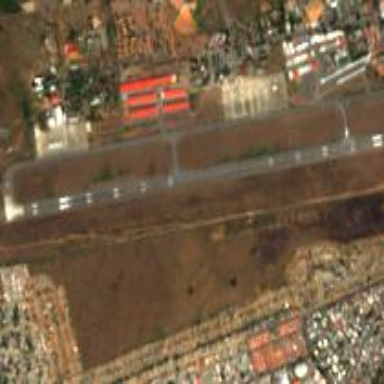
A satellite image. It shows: International aerodrome airport that is open to the public.